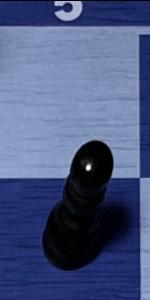
Label: Pawn_Black